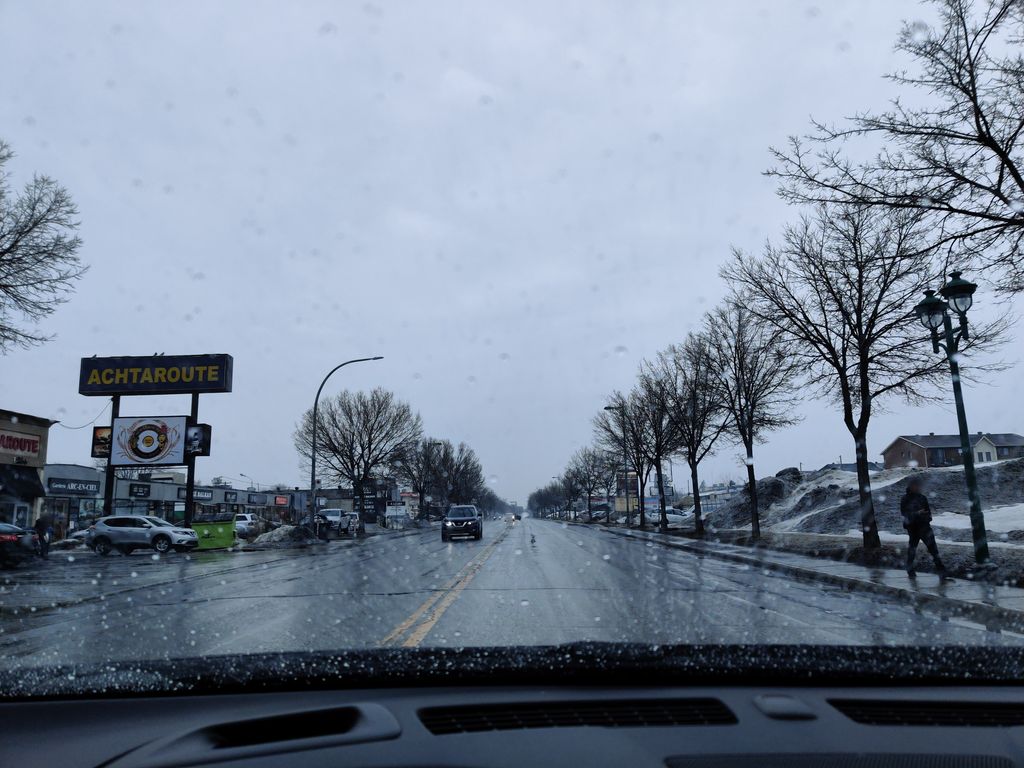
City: montreal